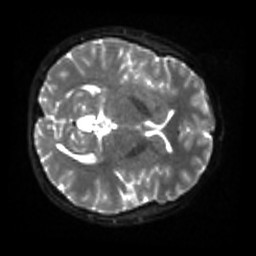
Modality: sbref
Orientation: axial
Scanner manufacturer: siemens
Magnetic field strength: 3 T
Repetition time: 4 s
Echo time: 0.0594 s